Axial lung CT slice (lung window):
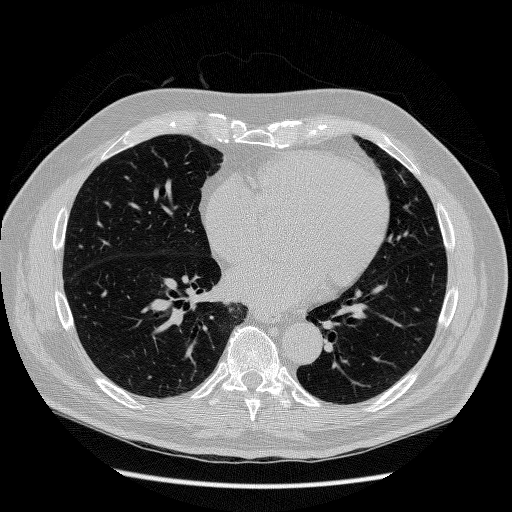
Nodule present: no